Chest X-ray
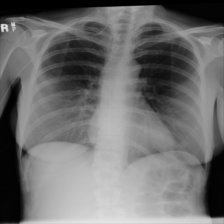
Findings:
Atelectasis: negative
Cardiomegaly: negative
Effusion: negative
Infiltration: negative
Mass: negative
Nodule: negative
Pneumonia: negative
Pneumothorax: negative
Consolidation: negative
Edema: negative
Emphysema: negative
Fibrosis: negative
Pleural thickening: negative
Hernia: negative